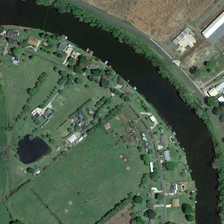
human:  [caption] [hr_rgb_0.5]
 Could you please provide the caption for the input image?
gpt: trees are planted on both sides of the river .

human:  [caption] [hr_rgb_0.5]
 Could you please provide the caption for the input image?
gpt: trees are planted in front of the house .

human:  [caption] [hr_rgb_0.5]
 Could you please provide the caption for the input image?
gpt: trees are planted on both sides of the river .

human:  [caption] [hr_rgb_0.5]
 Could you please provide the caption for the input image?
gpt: trees are planted in front of the house .

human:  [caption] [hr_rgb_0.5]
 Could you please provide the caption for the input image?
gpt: trees are planted on both sides of the river .